Interaction volume radius: 5 \u00c5
Interaction volume height: 15 \u00c5
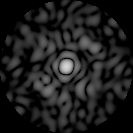
Disorder parameter: 0.812